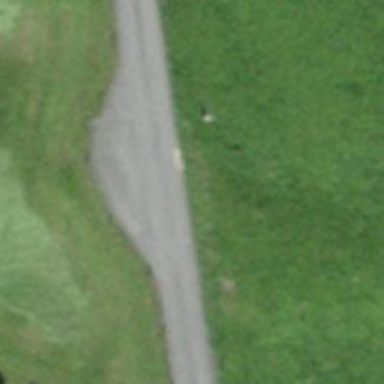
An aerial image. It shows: Passing place on the road.